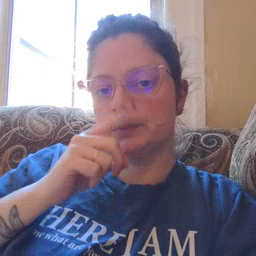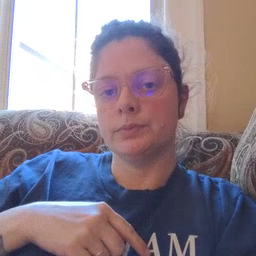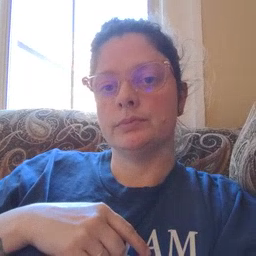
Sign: mouse